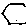
Label: hexagon